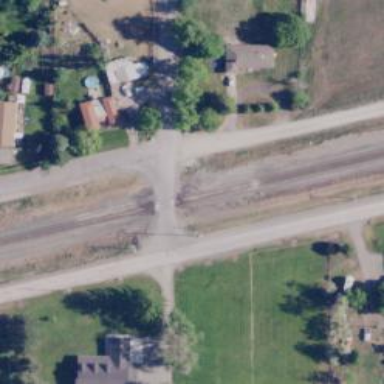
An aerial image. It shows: Level crossing along the railway.